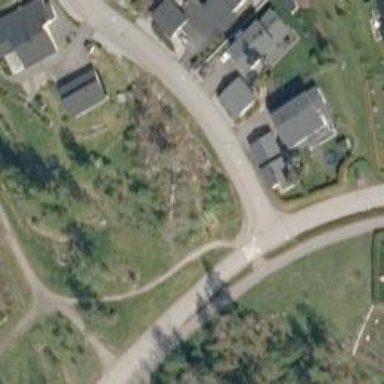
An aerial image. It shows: Crossing on asphalt cycleway.